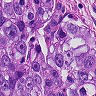
Metastatic tissue present: yes